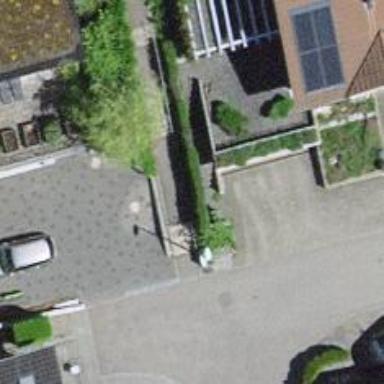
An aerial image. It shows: Set of steps on the road.